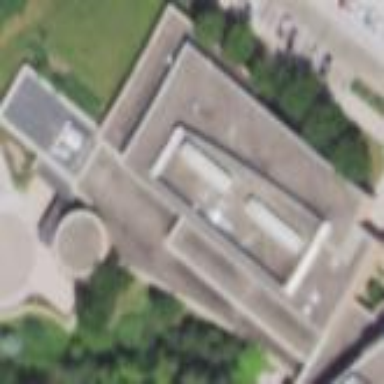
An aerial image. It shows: Hospital building.